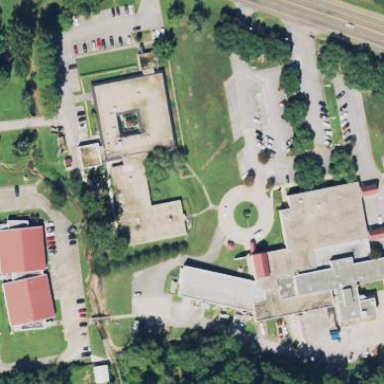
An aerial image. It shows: Hospital building.